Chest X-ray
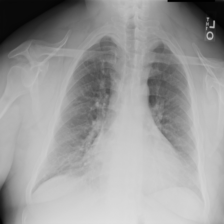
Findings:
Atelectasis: negative
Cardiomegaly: negative
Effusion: negative
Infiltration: negative
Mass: negative
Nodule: negative
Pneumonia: negative
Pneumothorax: negative
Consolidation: negative
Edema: negative
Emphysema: negative
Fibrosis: negative
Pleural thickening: negative
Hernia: negative